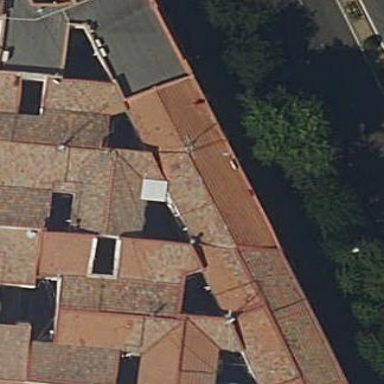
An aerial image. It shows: Residential building.